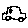
Label: car